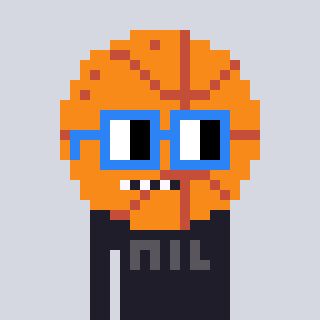
a pixel art character with square blue glasses, a basketball-shaped head and a grayscale-colored body on a cool background